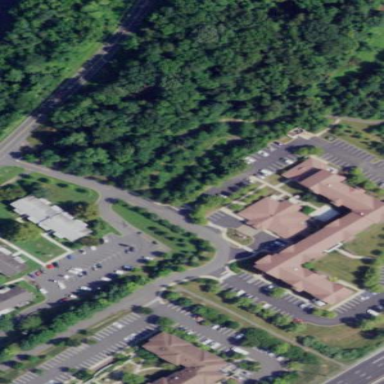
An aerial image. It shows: Hotel building.